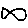
Label: fish